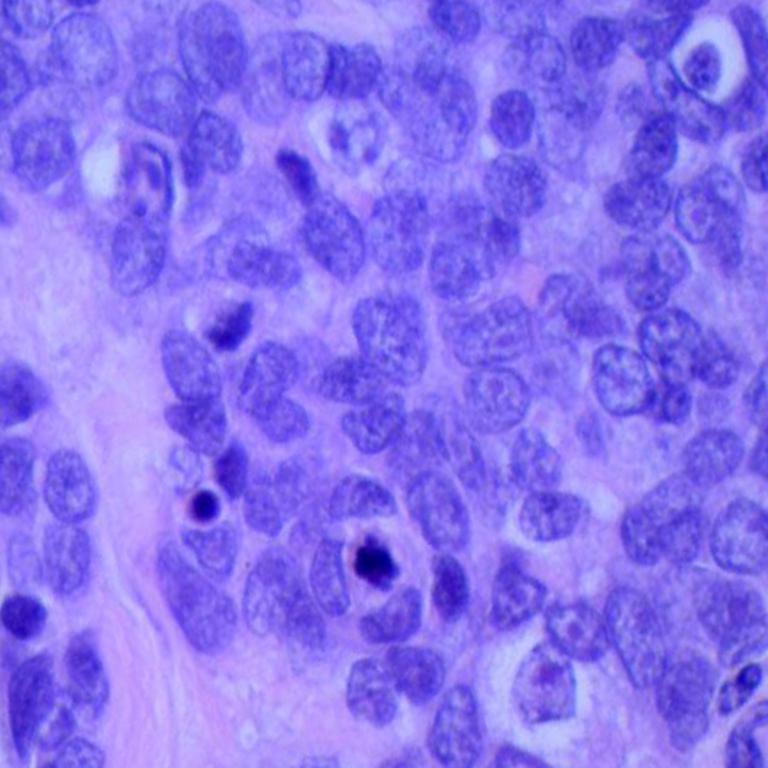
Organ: lung
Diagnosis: squamous carcinomas